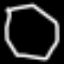
Label: octagon